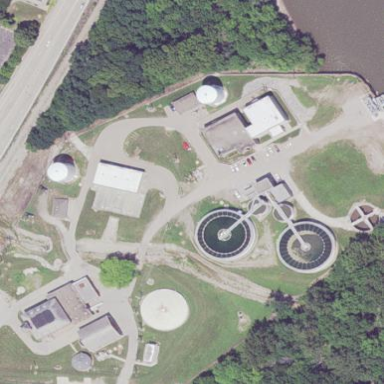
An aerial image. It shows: Man-made water works facility.